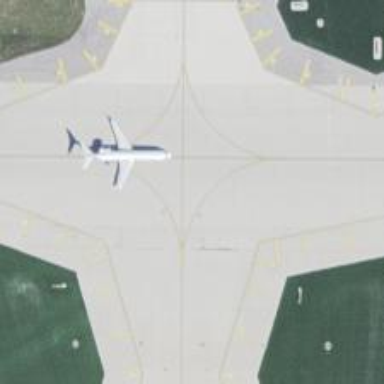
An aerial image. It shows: Image of taxiway at airport.